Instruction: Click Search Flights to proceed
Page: home
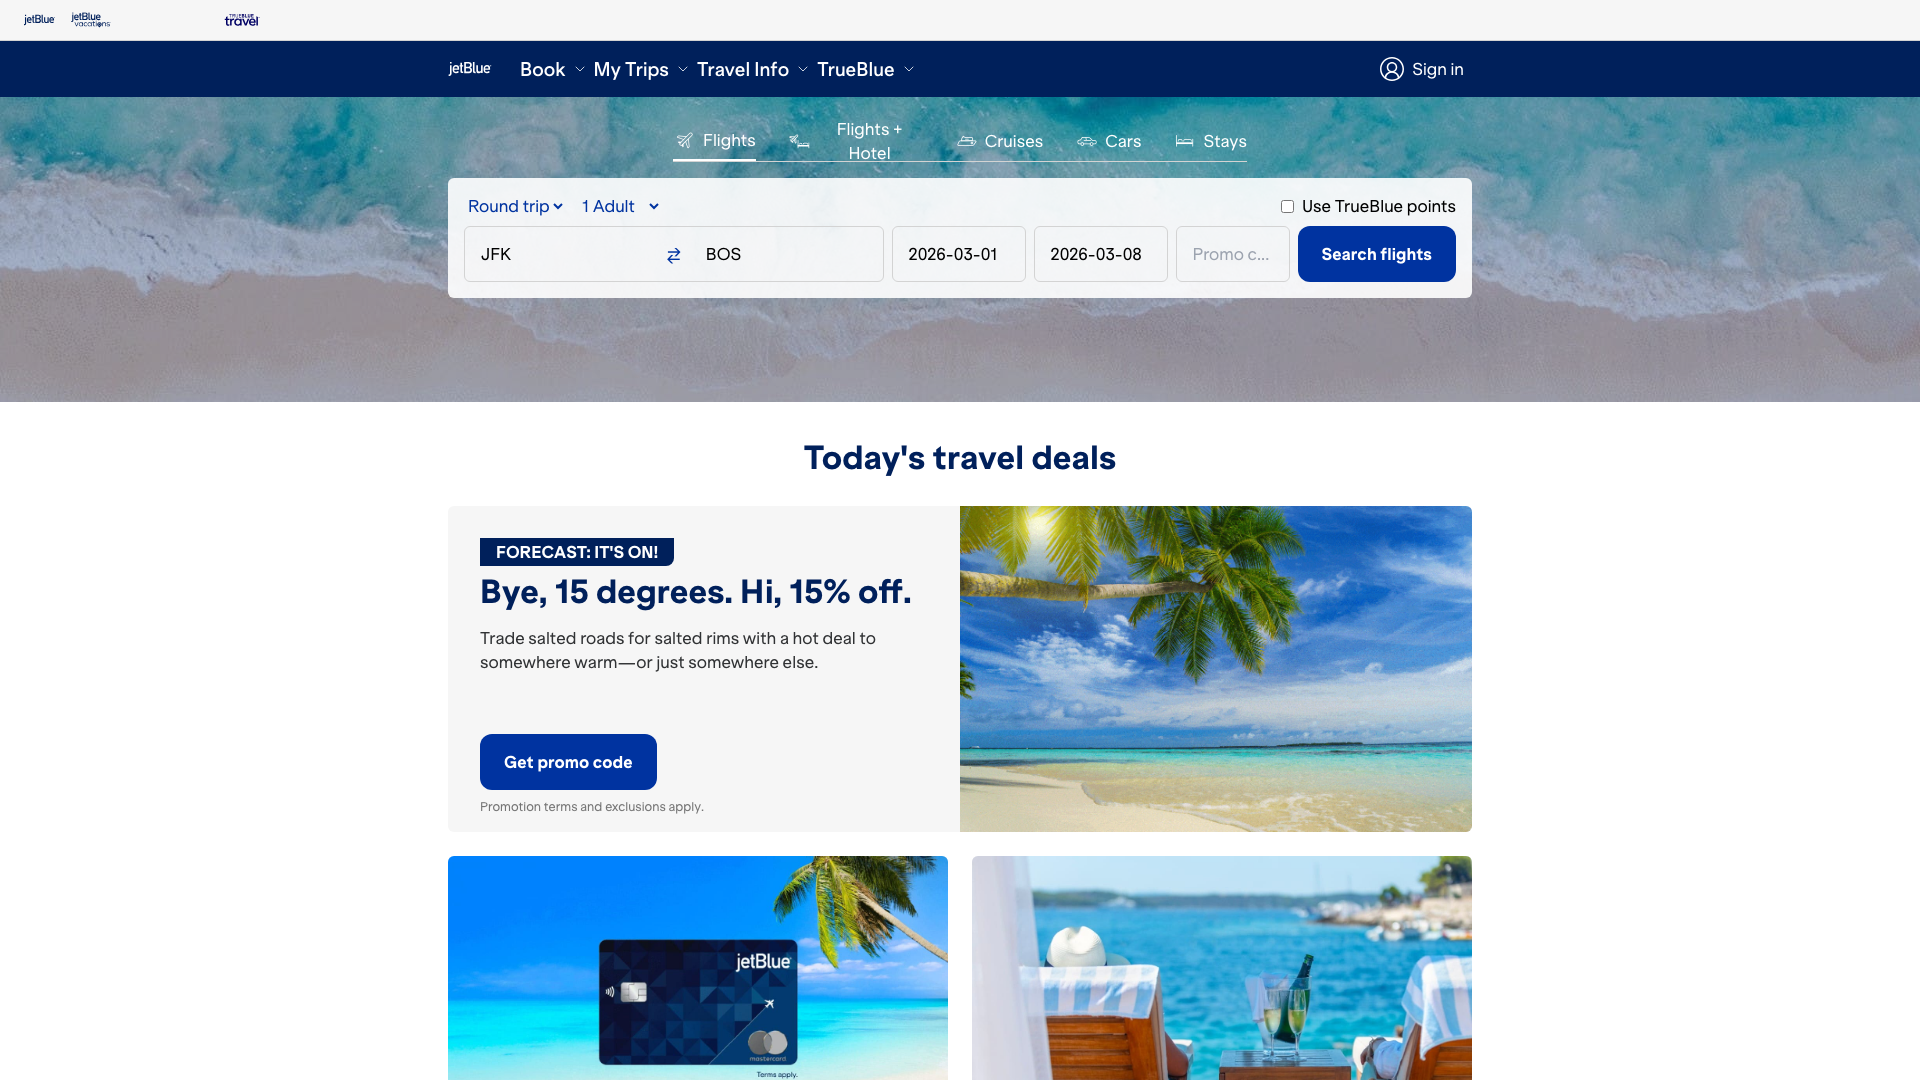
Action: click